Brain MRI, t2w sequence, axial 2D slice.
Patient: age 29, sex F, weight 95 kg, height 1.95 m
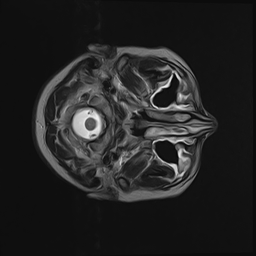